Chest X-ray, AP view. Patient: 66 years old, sex M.
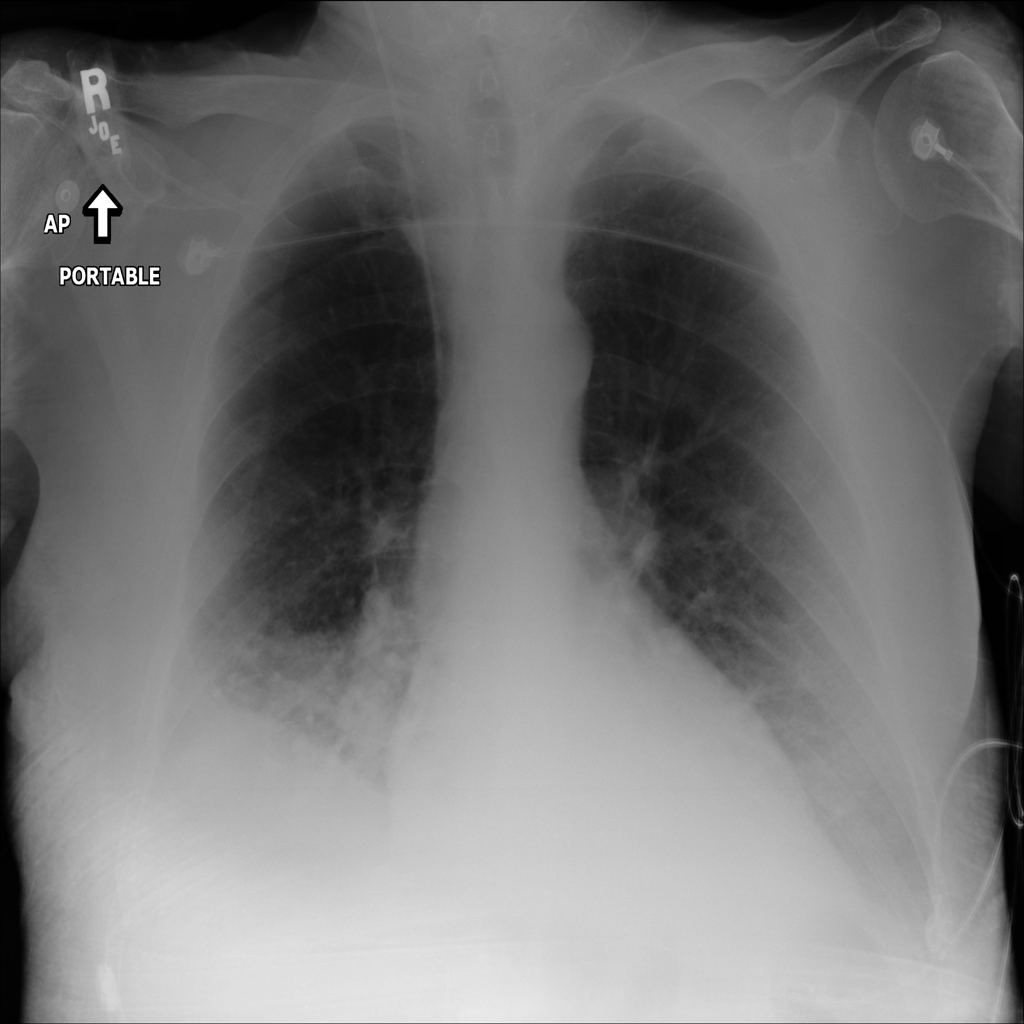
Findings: No Finding